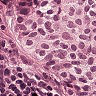
Metastatic tissue present: yes